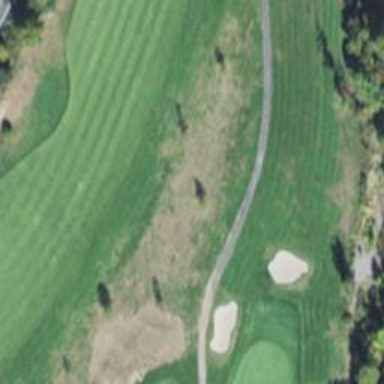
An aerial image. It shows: Asphalt service road used as golf cart path.